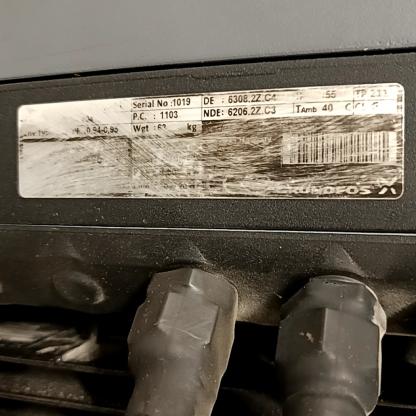
Klasa: tabliczka-znamionowa